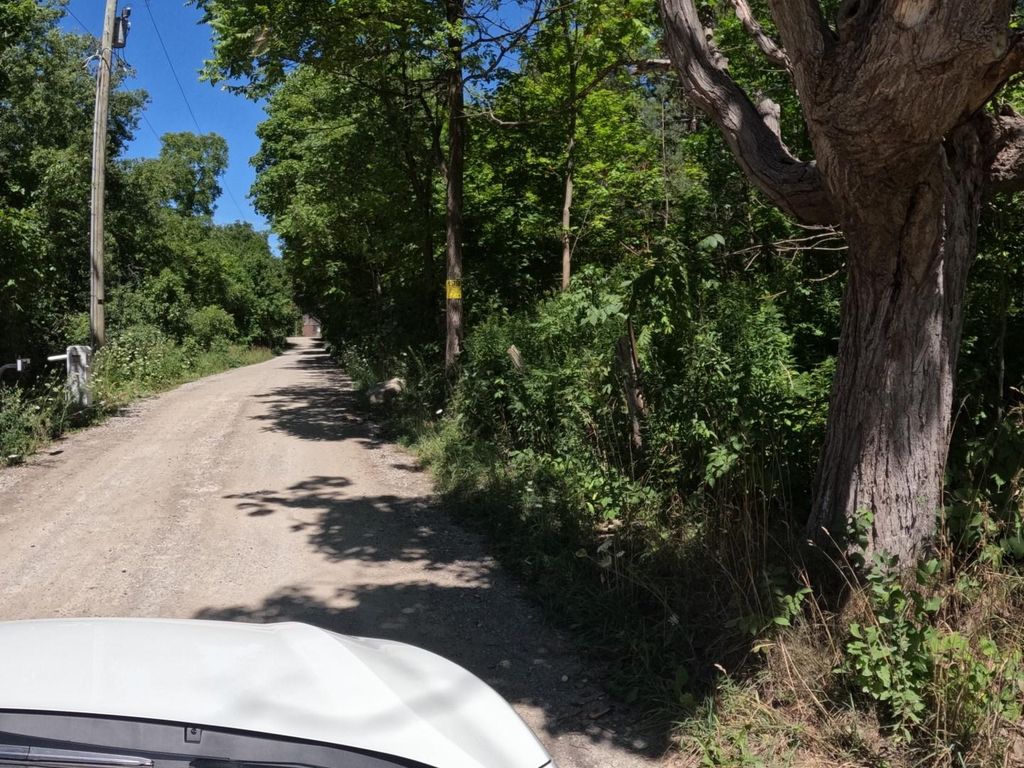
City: kitchener-waterloo